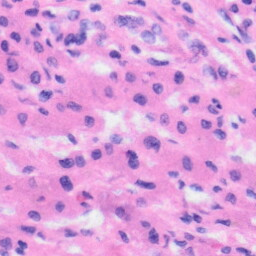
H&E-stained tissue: Liver